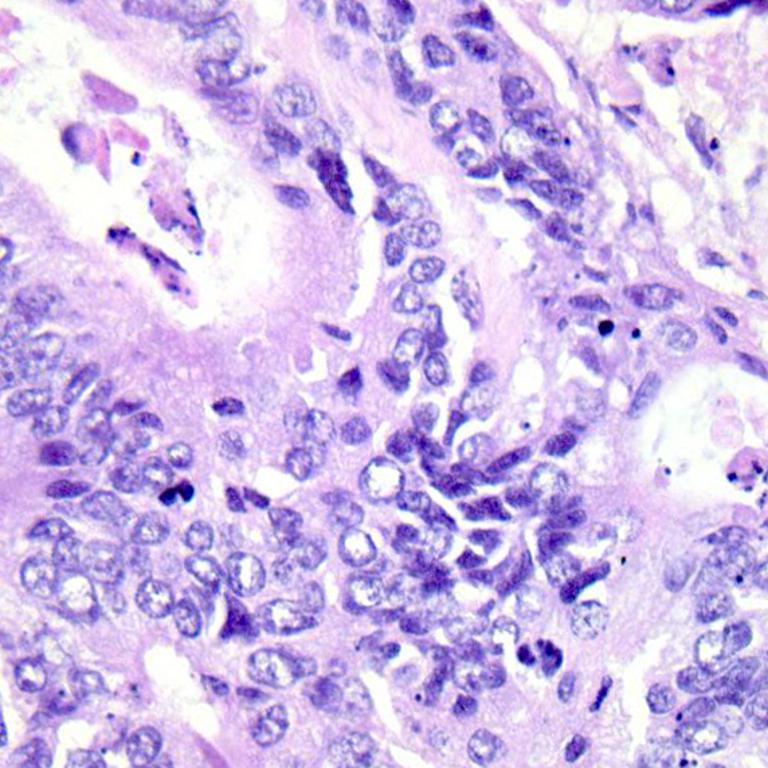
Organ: colon
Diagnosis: adenocarcinomas